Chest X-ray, PA view. Patient: 76 years old, sex M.
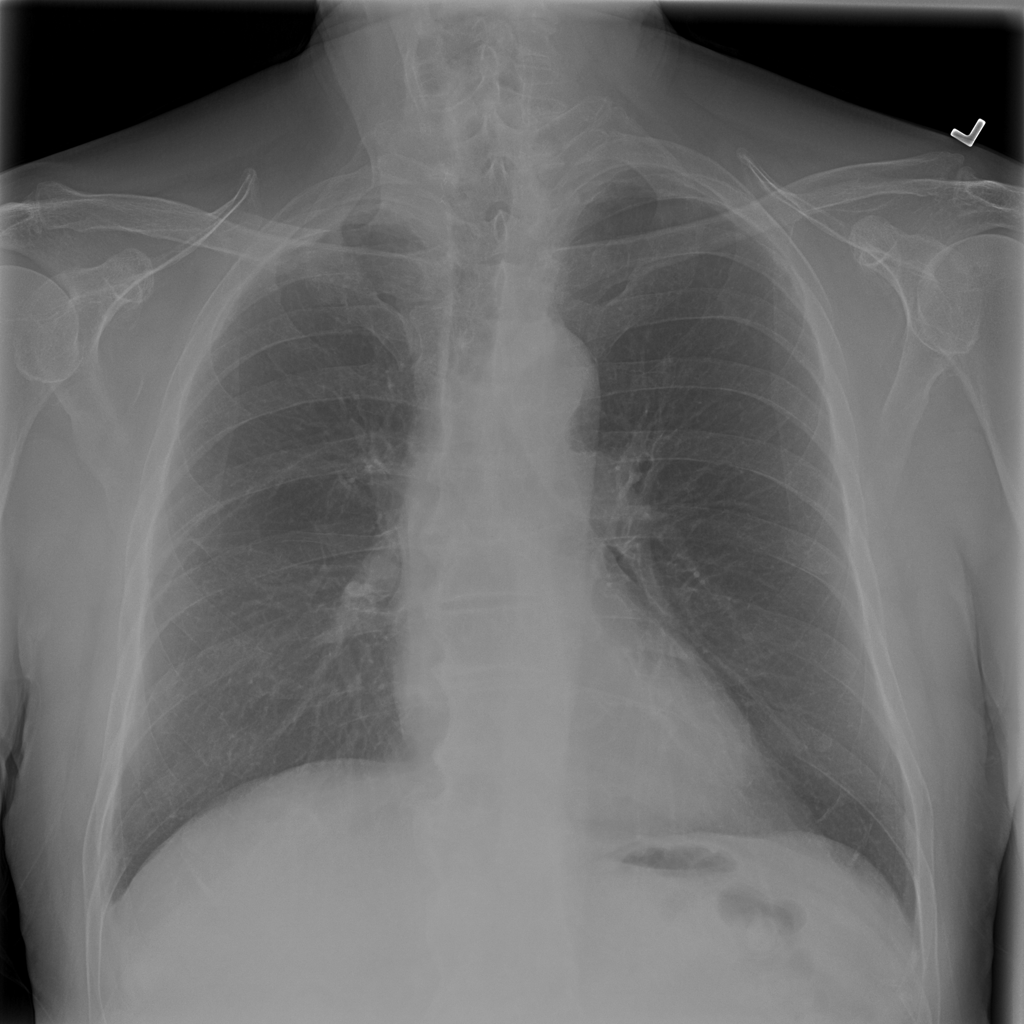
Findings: No Finding